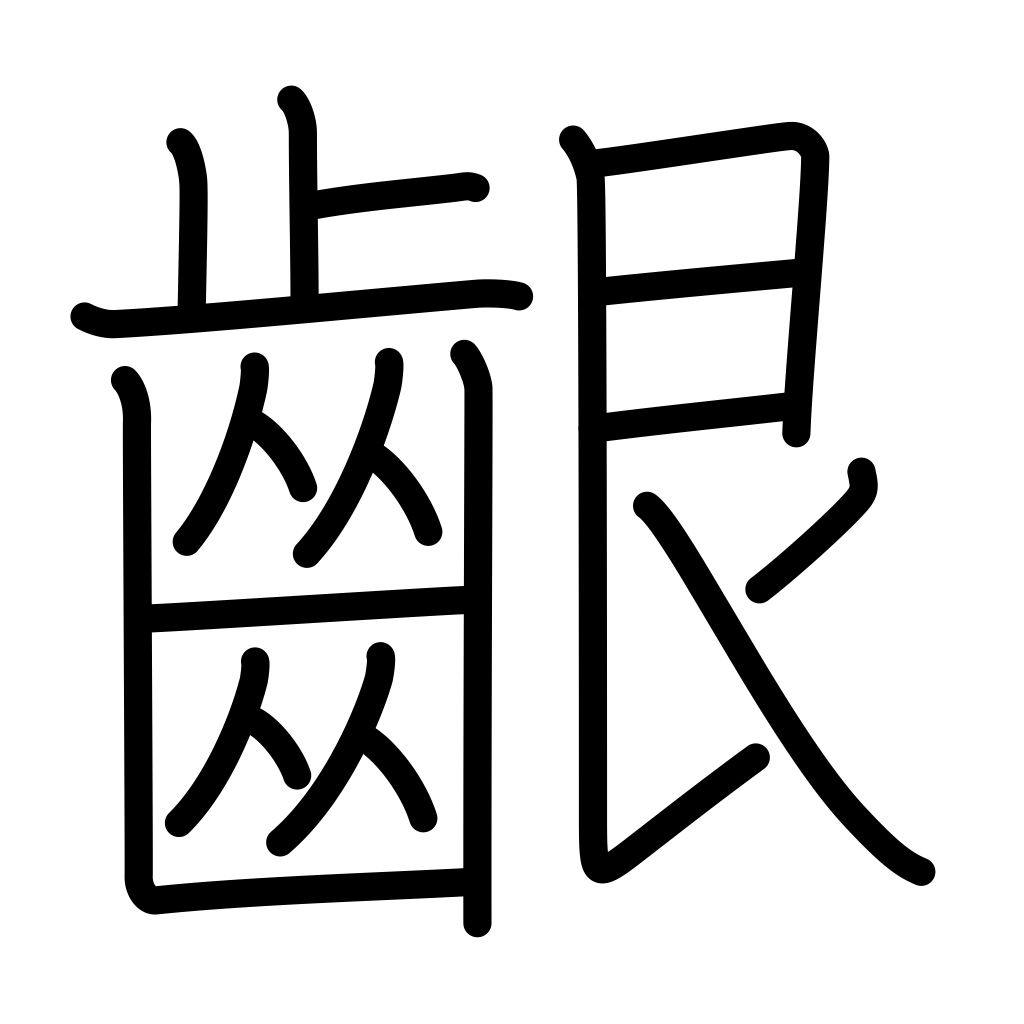
Meaning: gums